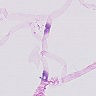
Metastatic tissue present: no